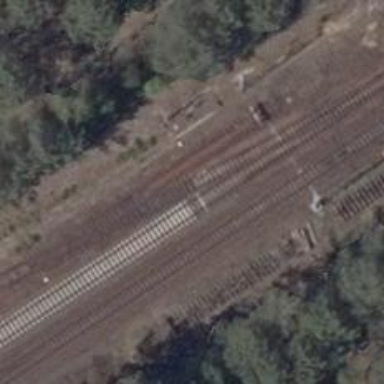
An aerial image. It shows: Railway spur service.